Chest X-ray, AP view. Patient: 76 years old, sex M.
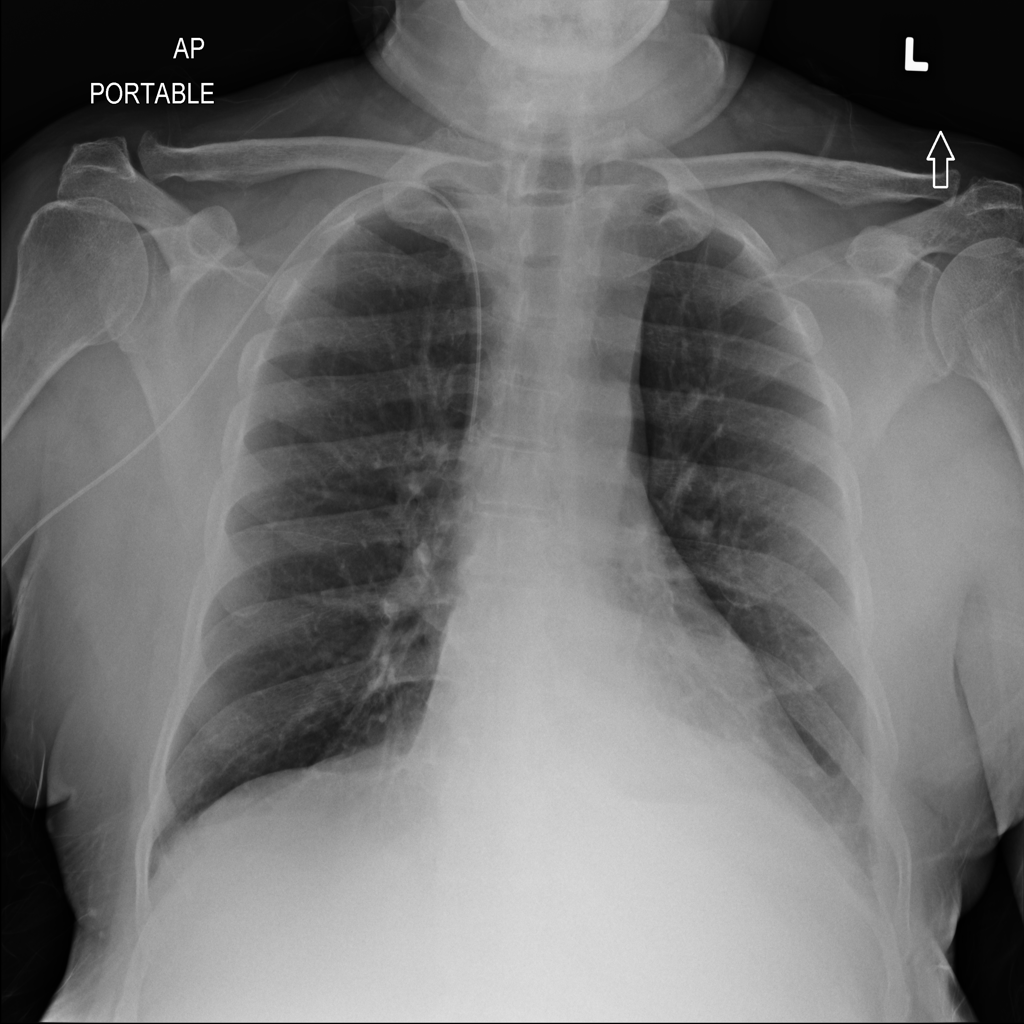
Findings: Atelectasis, Effusion